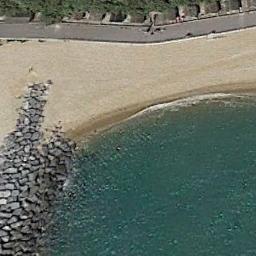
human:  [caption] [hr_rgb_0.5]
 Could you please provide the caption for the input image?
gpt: The beach with khaki sand, And some stones on the beach and a road beside .

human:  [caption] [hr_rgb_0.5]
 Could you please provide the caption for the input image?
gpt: The sea by the beach is green .

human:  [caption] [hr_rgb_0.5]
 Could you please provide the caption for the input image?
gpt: Green sea water and a pile of gravel and beach road .

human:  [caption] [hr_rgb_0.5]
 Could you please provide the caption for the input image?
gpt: The beach is made up of a road, Many stones and light green seawater .

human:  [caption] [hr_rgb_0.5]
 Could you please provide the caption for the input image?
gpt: Many stones of different sizes are on the beach .